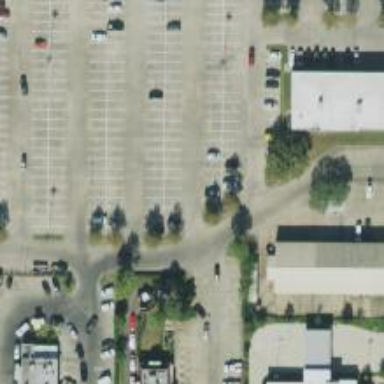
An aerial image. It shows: Parking space is available.